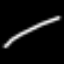
Label: line